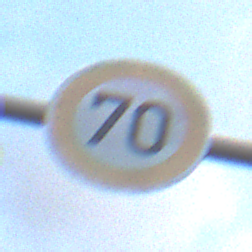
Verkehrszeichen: Geschwindigkeit70
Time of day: SunriseSunset
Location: Outdoor (Nature)
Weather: PartlyCloudy
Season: NotSpecified
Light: Natural